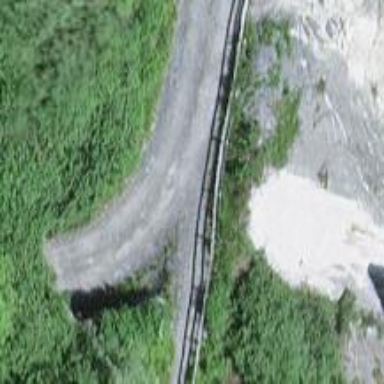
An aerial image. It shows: Historical road with track surface of grade2.